Question: I just started natural language processing and I would like to know how to run & properly. I know python already suggested doing the following
'''
import nltk
nltk.download('punkt')
'''
But our proxy prevents us to "download" using python.
Luckily, I can download the files via <URL>
And I tried creating nltk_data and extract punkt there but the problem still persist. I would like to know how to correct this problem with your expertise.

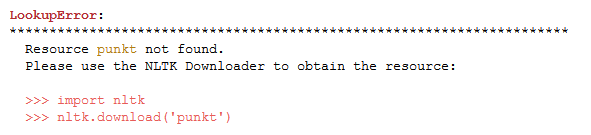
Answer: Fixed it!
Instead of putting under , you should create a new folder inside labelled "" where should be placed inside
Example:
'''
C:\Users\(username)\nltk_data\tokenizers\punkt
'''